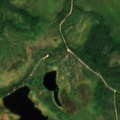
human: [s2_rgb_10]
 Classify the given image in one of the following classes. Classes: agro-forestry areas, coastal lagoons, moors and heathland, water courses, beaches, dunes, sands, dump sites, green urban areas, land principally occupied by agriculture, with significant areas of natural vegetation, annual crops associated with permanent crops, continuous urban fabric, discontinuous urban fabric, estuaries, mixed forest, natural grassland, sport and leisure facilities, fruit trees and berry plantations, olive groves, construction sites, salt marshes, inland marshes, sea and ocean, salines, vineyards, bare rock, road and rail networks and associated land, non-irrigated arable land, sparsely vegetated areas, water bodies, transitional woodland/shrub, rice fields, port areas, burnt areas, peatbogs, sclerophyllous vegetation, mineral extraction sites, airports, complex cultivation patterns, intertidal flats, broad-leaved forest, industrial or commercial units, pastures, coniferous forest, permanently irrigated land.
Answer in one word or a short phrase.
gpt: coniferous forest, transitional woodland/shrub, peatbogs, water bodies